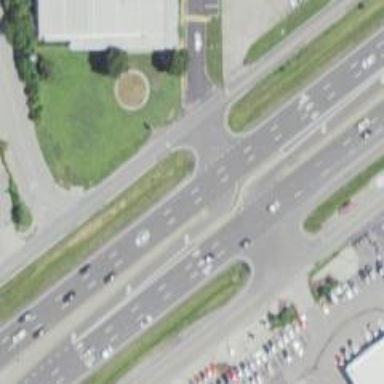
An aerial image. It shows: Trunk link highway.